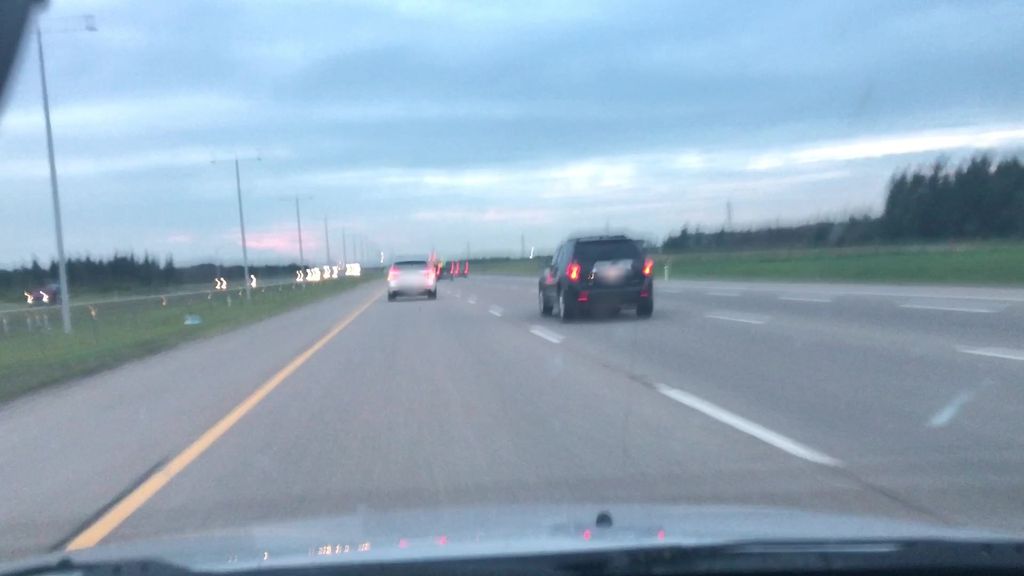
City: edmonton